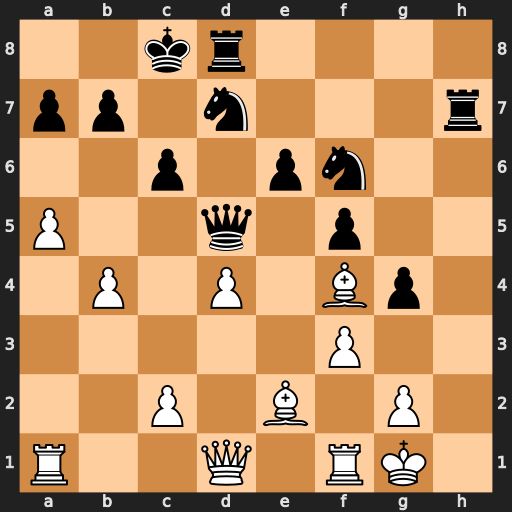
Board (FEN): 2kr4/pp1n3r/2p1pn2/P2q1p2/1P1P1Bp1/5P2/2P1B1P1/R2Q1RK1
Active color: w
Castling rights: -
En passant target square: -
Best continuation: c4 gxf3 cxd5